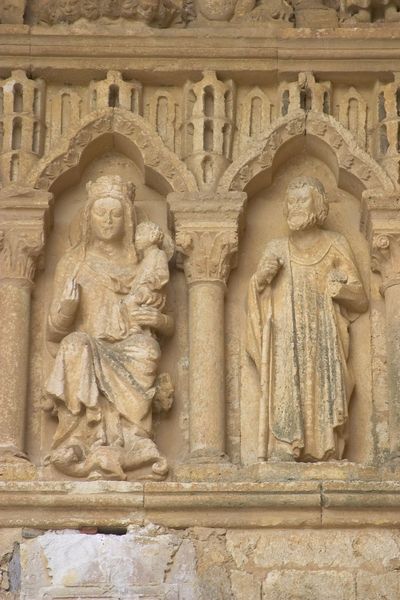
Titel: Santa Maria de Villacazar
Standort: Villacázar de Sirga, Santa Maria de Villacazar (EU - E)
Schlagwörter: mann, frau, marmor, säule, säulen, ornament, bart, architektur, stein, steine, hände, kirche, gewand, mantel, kind, mutter, krone, skulptur, statue, relief, bogen, mauer, figuren, church, foto, fotografie, bögen, nische, arkade, kathedrale, kapitell, sims, sandstein, spitzbogen, jesus, christlich, mittelalter, königin, maria, devil, petrus, drache, josef, gottesmutter, nischen, romanisch, jesuskind, akade, muttergottes, joseph, mary, carving, frau mit kind, bible, capitel, s#ule